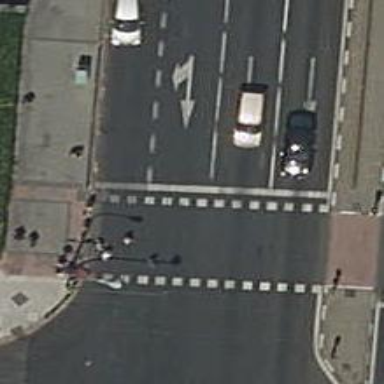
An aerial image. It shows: Crossing with traffic signals.